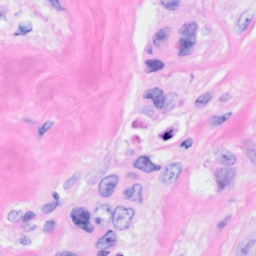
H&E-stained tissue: Breast